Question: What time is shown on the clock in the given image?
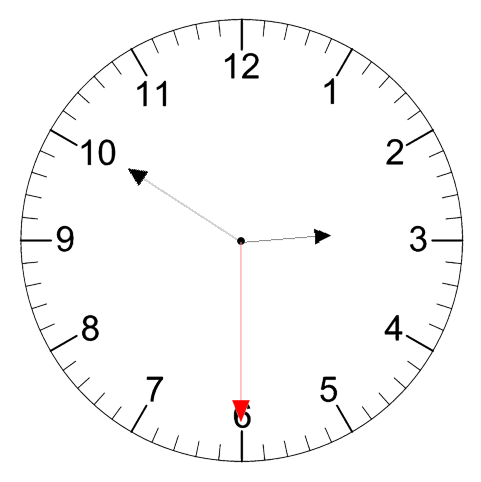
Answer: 02:50:30